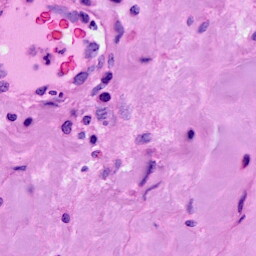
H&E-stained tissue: Breast